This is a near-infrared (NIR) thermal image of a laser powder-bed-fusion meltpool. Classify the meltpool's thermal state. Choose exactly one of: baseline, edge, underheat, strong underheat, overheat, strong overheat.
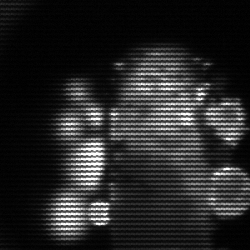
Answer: strong underheat